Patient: sex M, age 73
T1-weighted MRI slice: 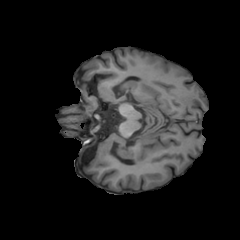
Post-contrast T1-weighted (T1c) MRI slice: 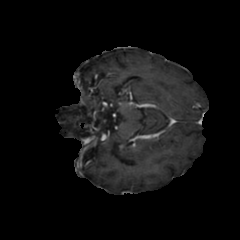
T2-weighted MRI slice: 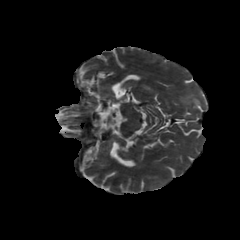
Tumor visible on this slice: no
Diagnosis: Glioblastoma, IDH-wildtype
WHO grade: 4